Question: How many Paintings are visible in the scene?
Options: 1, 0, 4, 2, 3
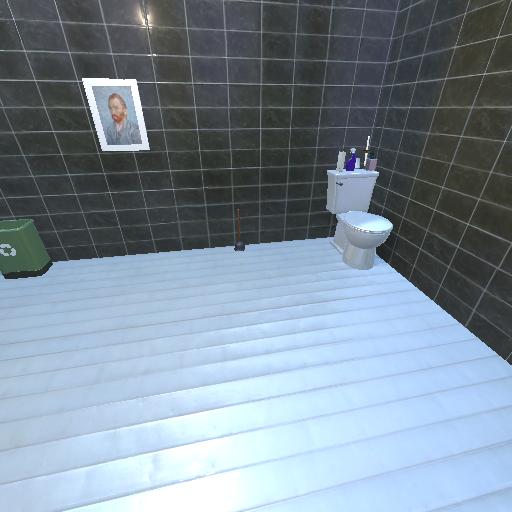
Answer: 1